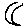
Label: moon